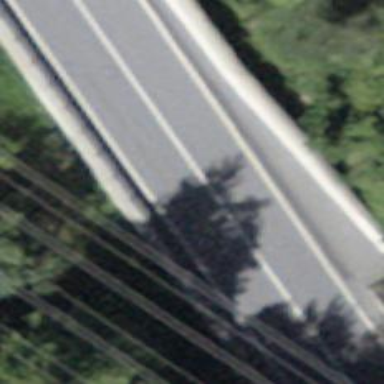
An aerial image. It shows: Secondary road with asphalt surface.